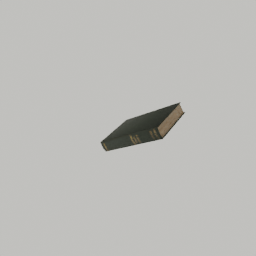
Label: tools